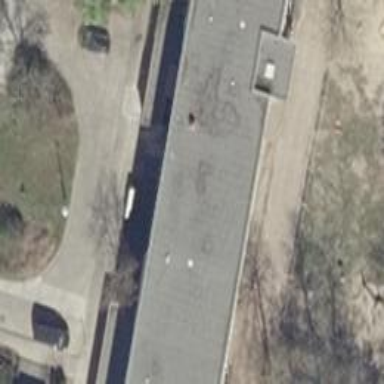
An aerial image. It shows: Kindergarten.